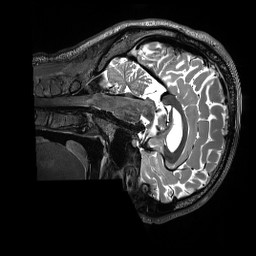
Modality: T2w
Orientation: sagittal
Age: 26
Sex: male
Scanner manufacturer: siemens
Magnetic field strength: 3 T
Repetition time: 3.2 s
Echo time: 0.563 s